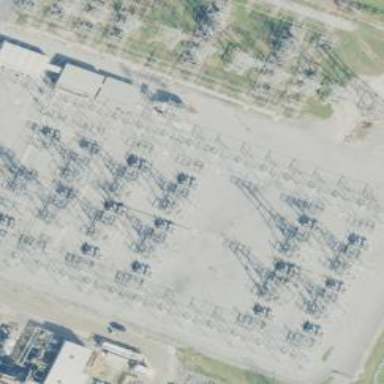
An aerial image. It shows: Switch for power supply.